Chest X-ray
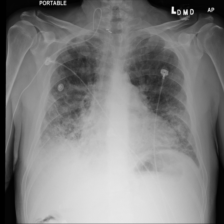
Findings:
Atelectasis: negative
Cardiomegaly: negative
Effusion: negative
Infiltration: negative
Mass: negative
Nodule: negative
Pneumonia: negative
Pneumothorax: negative
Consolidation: negative
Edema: negative
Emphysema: negative
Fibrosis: negative
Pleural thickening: negative
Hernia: negative